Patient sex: F
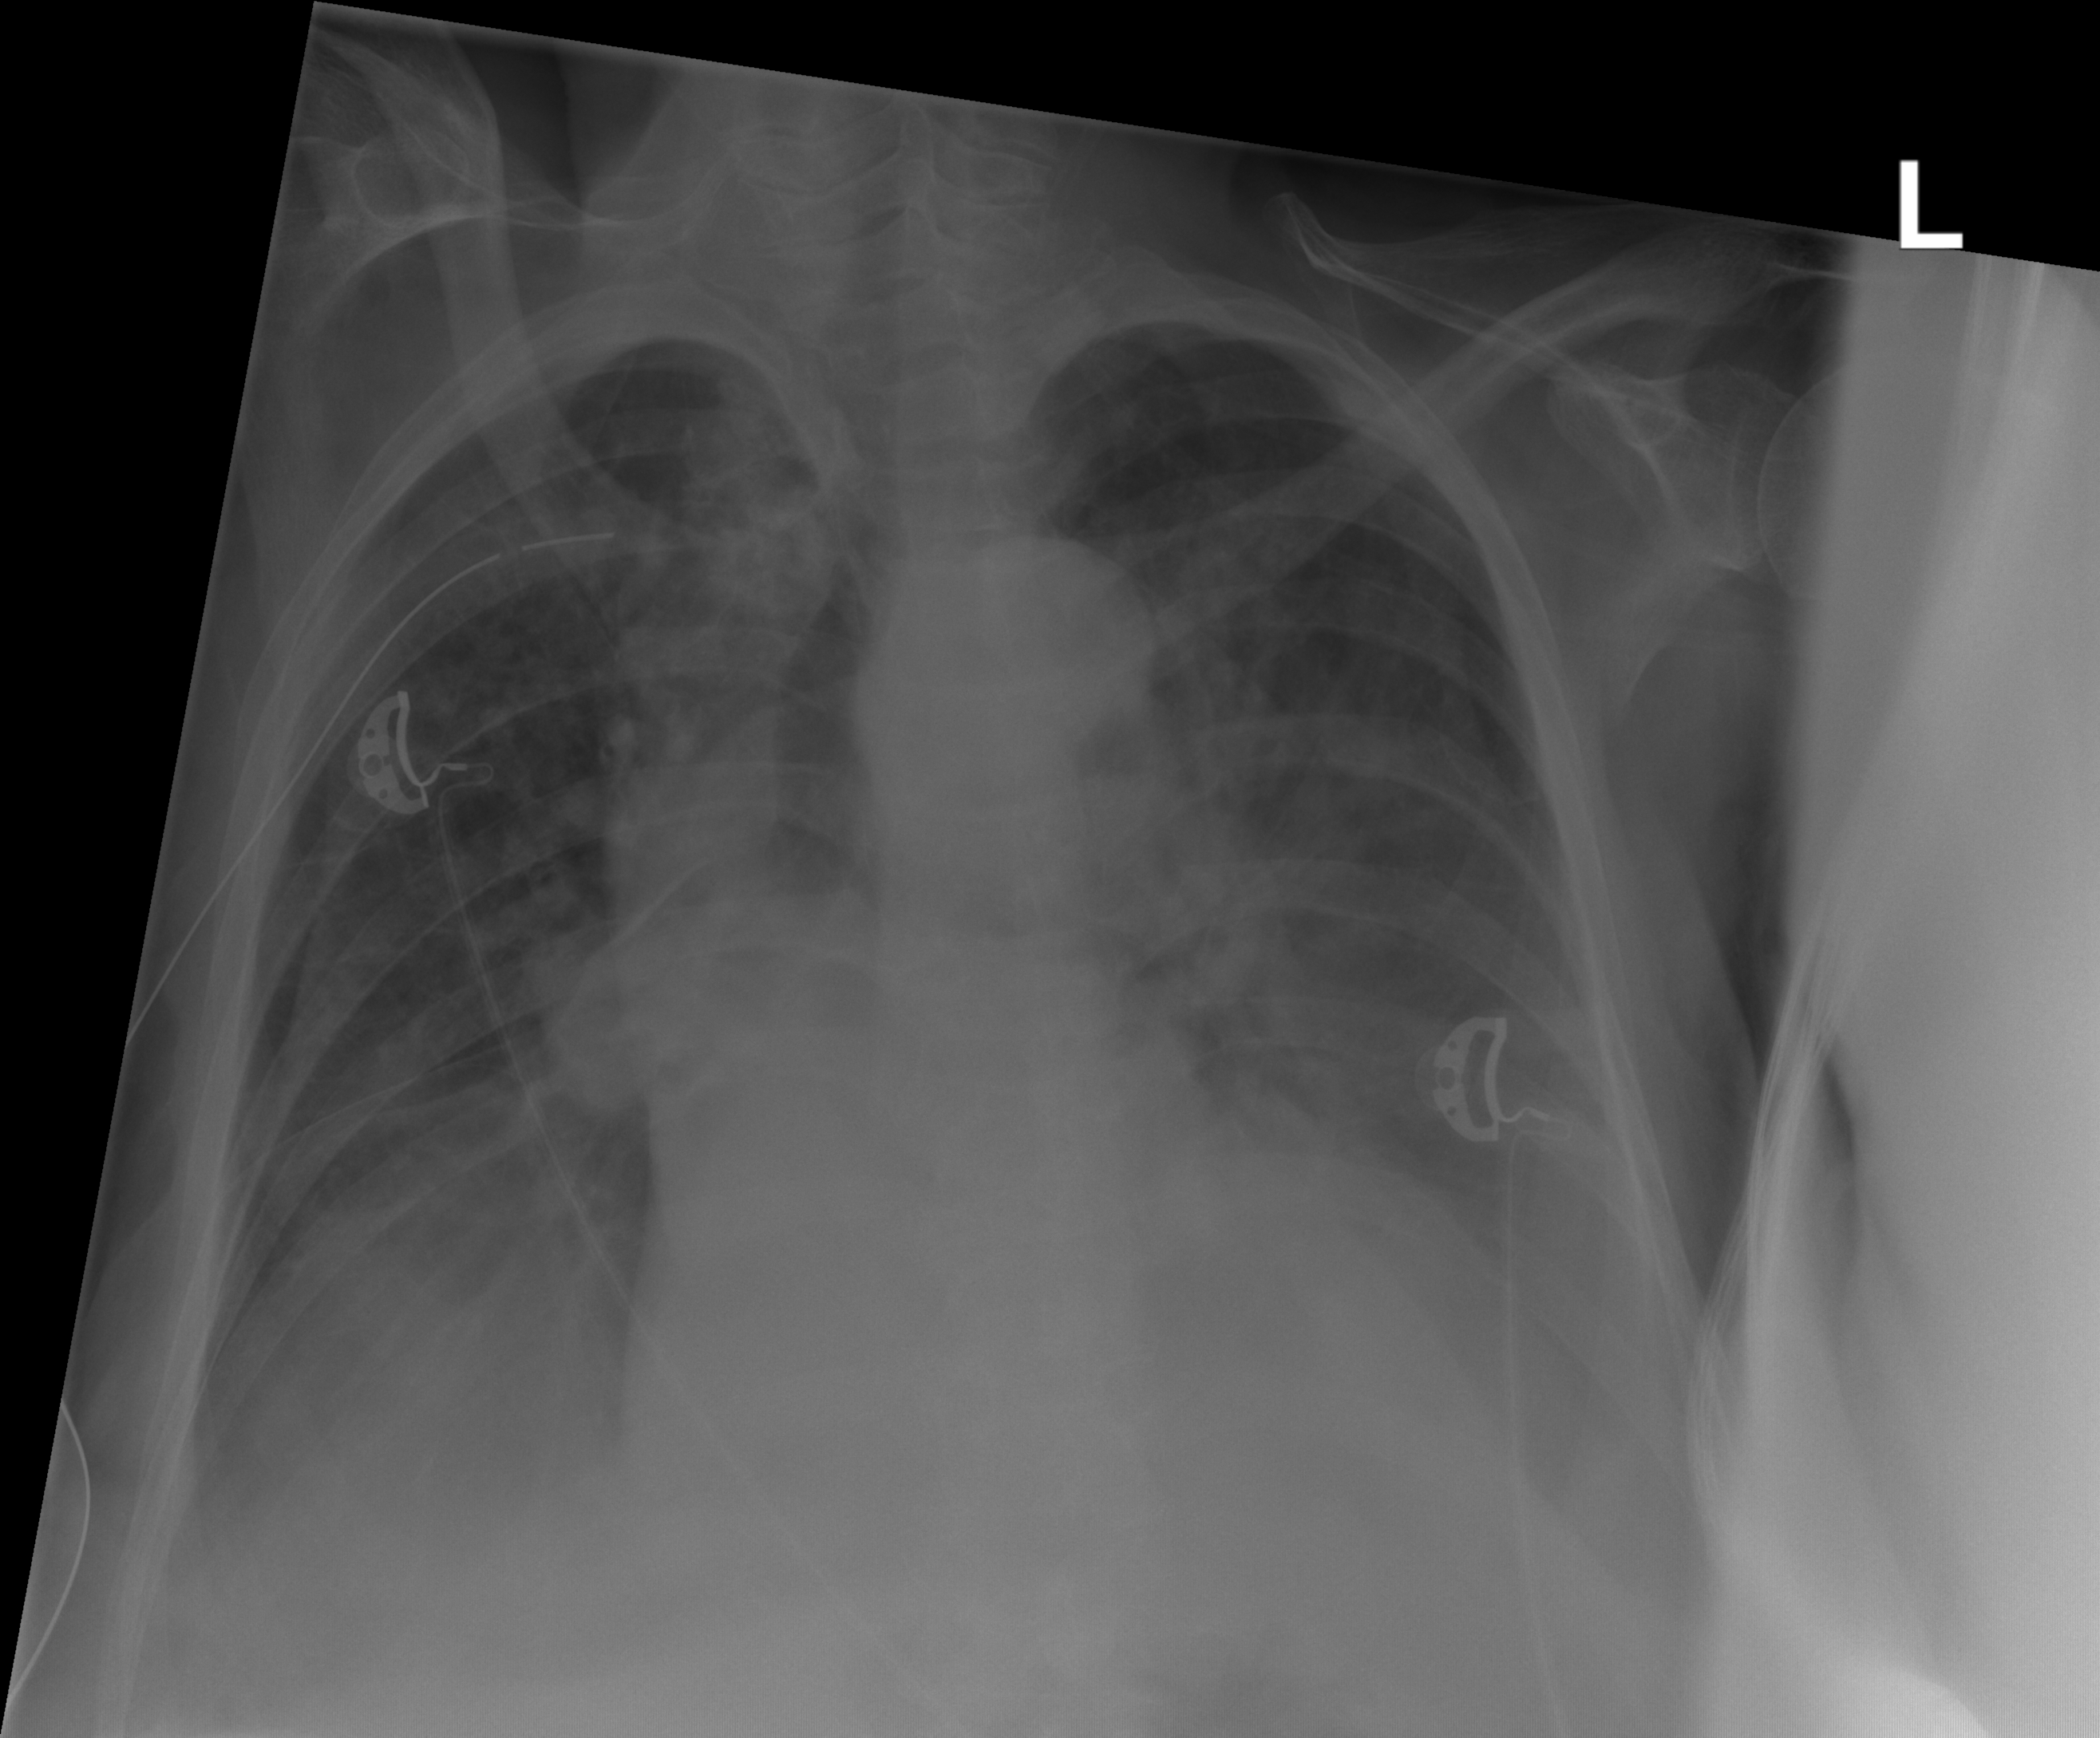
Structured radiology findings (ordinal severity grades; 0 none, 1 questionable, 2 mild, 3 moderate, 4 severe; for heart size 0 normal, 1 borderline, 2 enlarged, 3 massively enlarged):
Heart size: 2
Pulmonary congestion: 2
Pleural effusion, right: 2
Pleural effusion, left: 2
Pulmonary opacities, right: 2
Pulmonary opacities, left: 0
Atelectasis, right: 2
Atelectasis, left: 0